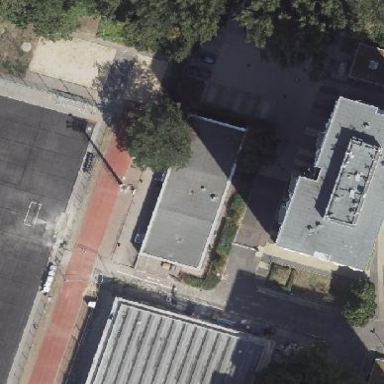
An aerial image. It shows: Civic building with flat roof.